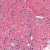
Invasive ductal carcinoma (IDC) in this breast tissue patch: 1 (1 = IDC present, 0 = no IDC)